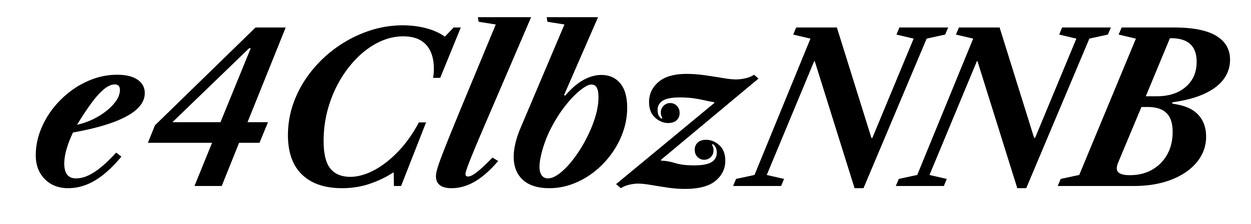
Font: LibreCaslonText-Italic_Bold_Italic